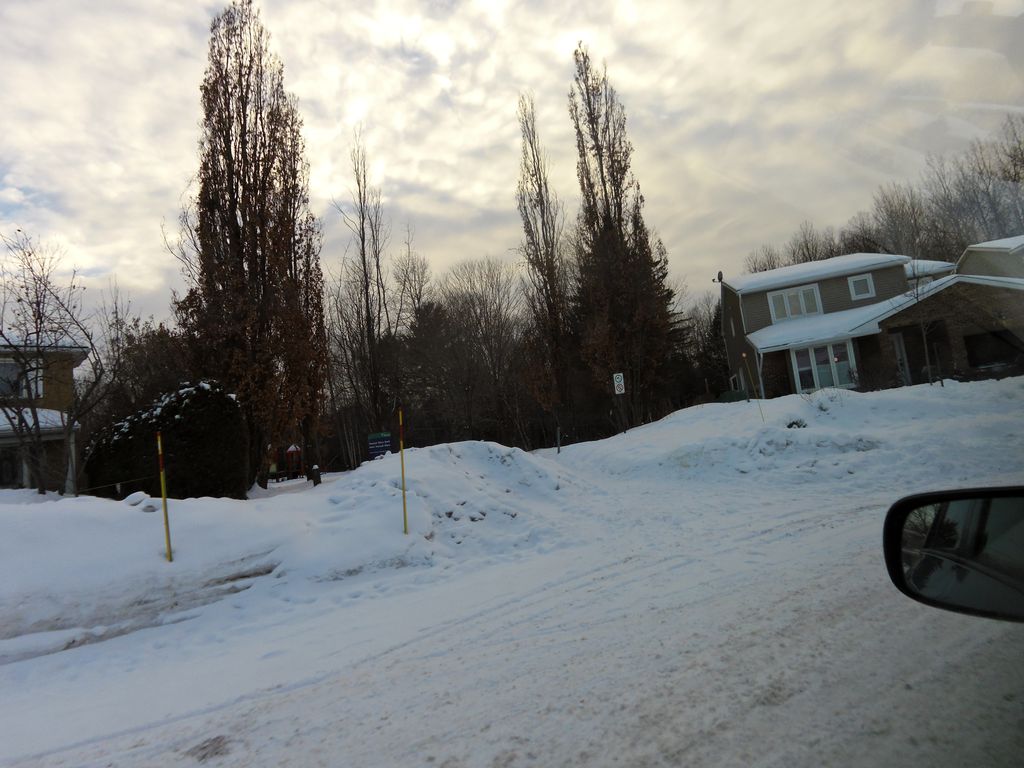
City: ottawa-gatineau